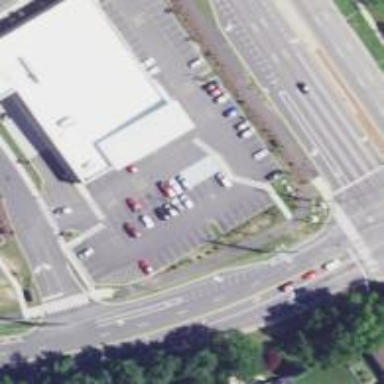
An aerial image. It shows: Parking space.